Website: ulta-beauty
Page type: billing-address
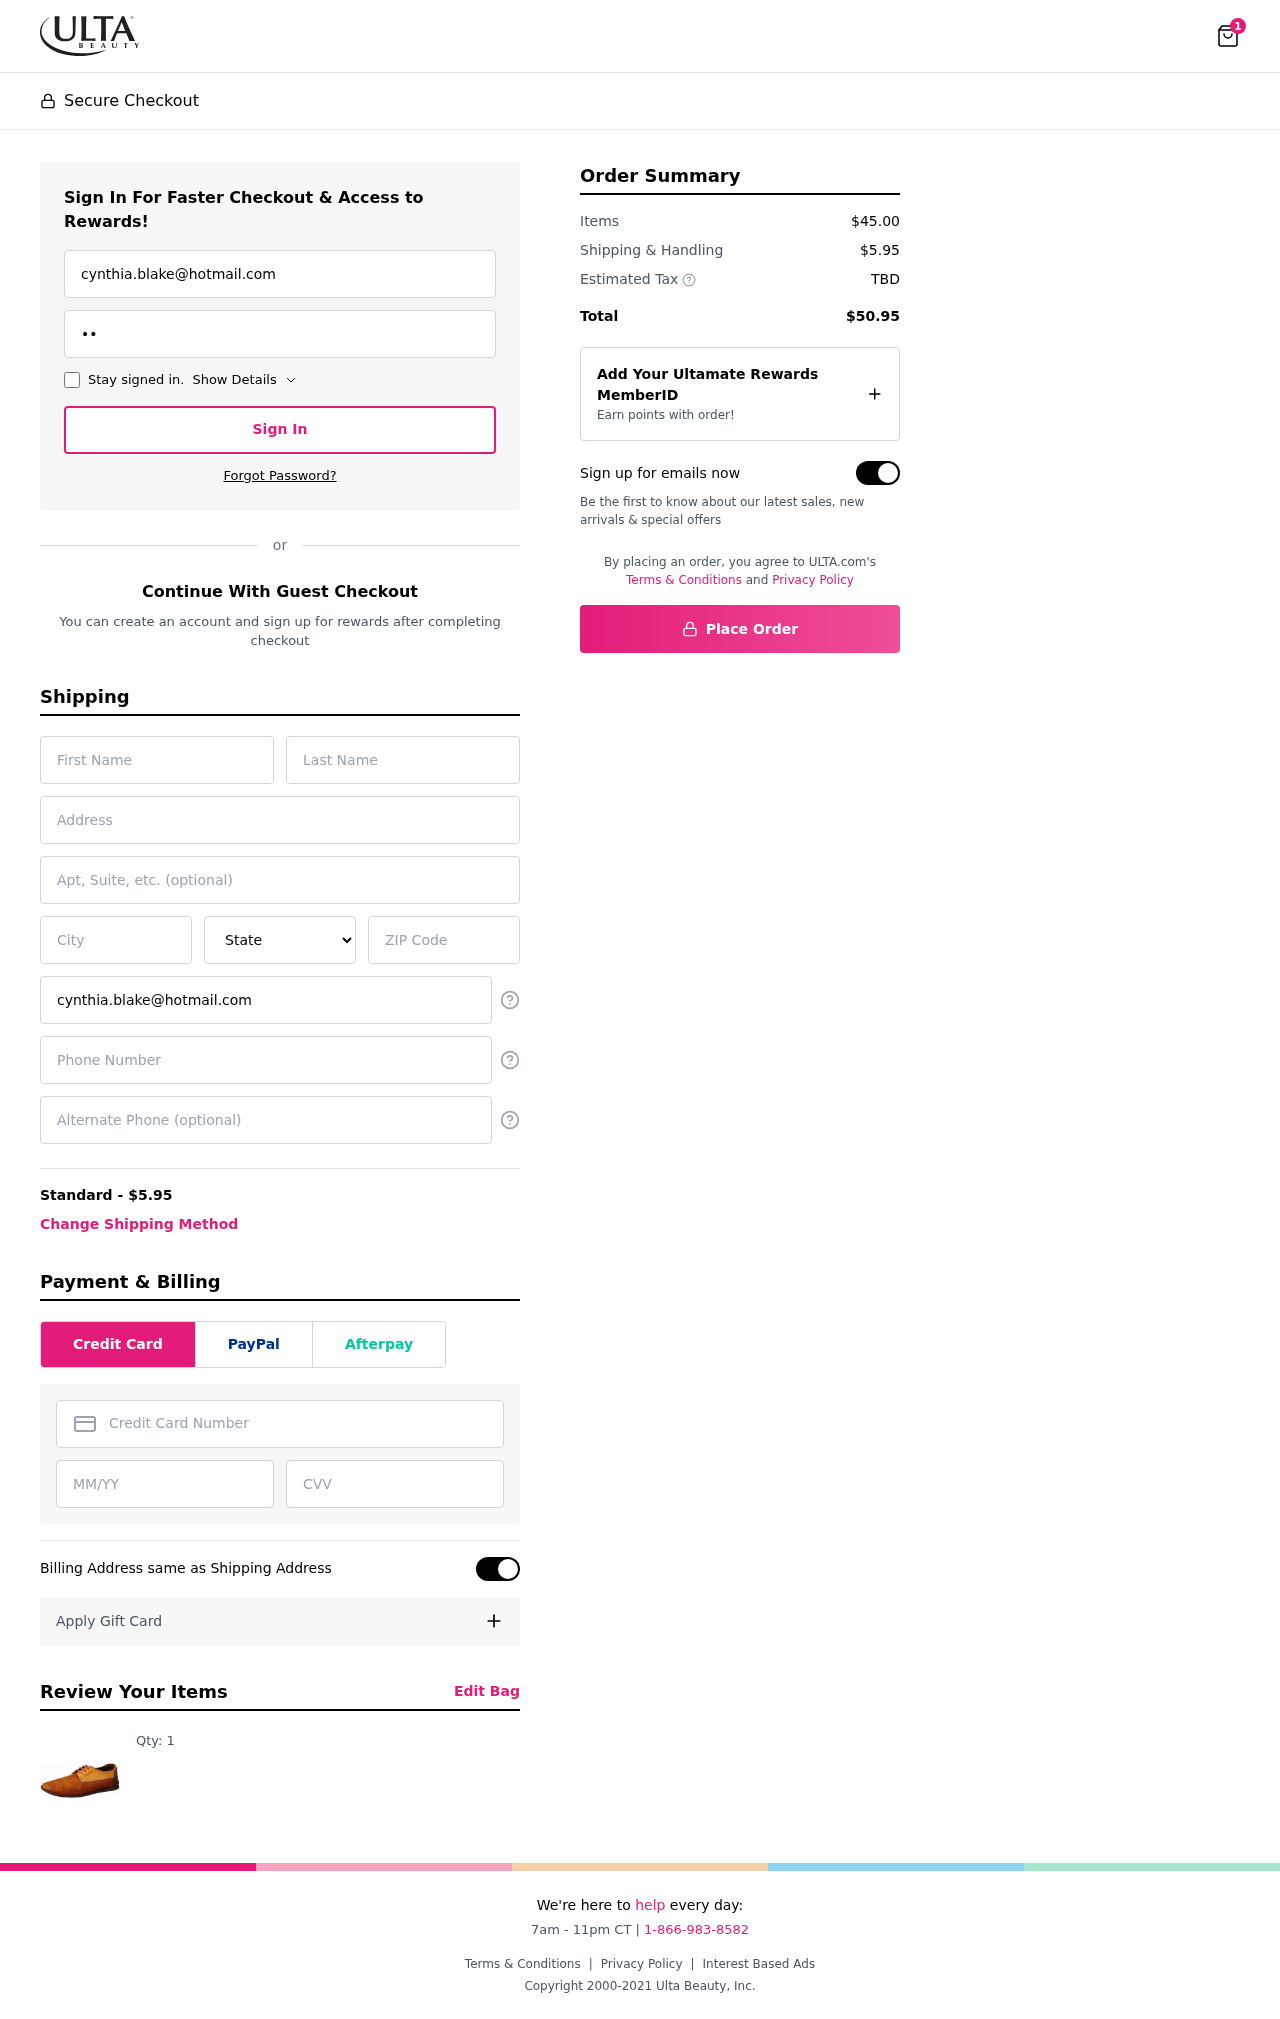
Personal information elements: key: PII_STATE
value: Louisiana
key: PII_EMAIL
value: cynthia.blake@hotmail.com
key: PII_FIRSTNAME
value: Cynthia
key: PII_LASTNAME
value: Blake
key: PII_STREET
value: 77754 Bowman Shore
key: PII_STREET2
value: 28959 Briggs Gateway
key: PII_CITY
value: West William
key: PII_POSTCODE
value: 17735
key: PII_PHONE
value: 9128044210
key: PII_CARD_NUMBER
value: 3711 0042 4970 316
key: PII_CARD_EXPIRY
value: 09/30
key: PII_CARD_CVV
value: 0150
Product elements: key: PRODUCT1_QUANTITY
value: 1
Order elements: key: ORDER_NUM_ITEMS
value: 1
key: ORDER_SHIPPING_COST
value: $5.95
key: ORDER_SUBTOTAL
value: $45.00
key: ORDER_TOTAL
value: $50.95